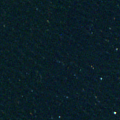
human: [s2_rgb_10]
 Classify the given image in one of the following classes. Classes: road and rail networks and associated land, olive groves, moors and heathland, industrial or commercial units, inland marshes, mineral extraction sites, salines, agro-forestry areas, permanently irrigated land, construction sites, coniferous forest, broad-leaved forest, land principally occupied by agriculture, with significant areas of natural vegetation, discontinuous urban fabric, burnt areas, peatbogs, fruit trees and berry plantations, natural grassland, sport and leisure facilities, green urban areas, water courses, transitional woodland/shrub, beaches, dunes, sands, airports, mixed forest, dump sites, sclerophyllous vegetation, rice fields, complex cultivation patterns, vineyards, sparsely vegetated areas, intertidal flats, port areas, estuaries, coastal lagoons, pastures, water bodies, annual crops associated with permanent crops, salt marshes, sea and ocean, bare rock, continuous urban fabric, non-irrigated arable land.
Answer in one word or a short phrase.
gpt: sea and ocean